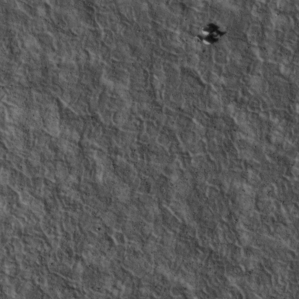
Label: non_frost